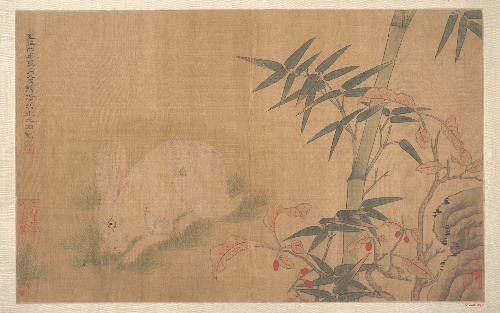
Artist: Wang Yuan|Unidentified artist
Artist bio: Chinese, ca. 1280–after 1349|
Object type: Album leaf
Classification: Paintings
Medium: Album leaf; ink and color on silk
Culture: China
Period: Qing dynasty (1644–1911)
Dimensions: 19 3/4 x 12 3/8 in. (50.2 x 31.4 cm)
Department: Asian Art
Credit line: John Stewart Kennedy Fund, 1913
Accession year: 1913
Repository: Metropolitan Museum of Art, New York, NY
Tags: Rabbits